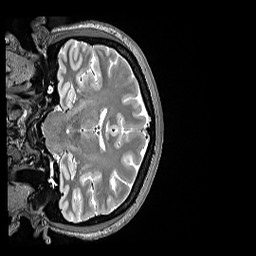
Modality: T2w
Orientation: coronal
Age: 34
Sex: female
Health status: ill
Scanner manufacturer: siemens
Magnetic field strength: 3 T
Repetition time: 3.2 s
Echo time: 0.564 s